Question: I am creating a flowchart using jquery and html which has nodes(circles) and arrows which connect these circles.. two actions need to be done, one is a tooltip action, which will show a particular text when u hover your cursor on particular circle. And the other function is that whenever we click those circles another html page pops up AKA hyperlinks. I have 18 circles and i hav created desired 18 HTML pages. BUt m stuck at hyperlinking. I dont know how to pass these hyperlinks to my Jquery plugin. Below is an attached code for tooltip function
'''
function oncanvasmousemove(evt) {
clearTimeout(timer);
lastTimeMouseMoved = new Date().getTime();
timer = setTimeout(function () {
var currentTime = new Date().getTime();
if (currentTime - lastTimeMouseMoved > 300) {
var mousePos = getMousePos(canvas, evt);
var tC, isMatched = false;
for (c = 0; c < circles.length; c++) {
tC = circles[c];
if (mousePos.DistanceTo(tC.centerX, tC.centerY) < tC.Radius + 5) {
isMatched = true;
break;
}
}
if (isMatched === true) {
$("#tooltip").html(tC.Text).css({
'top': mousePos.Y + canvasoffset.top - 40,
'left': mousePos.X + canvasoffset.left - $("#tooltip").width() / 2
}).show();
} else {
$("#tooltip").hide();
}
}
}, 300);
}
'''
i am attaching a image of the page
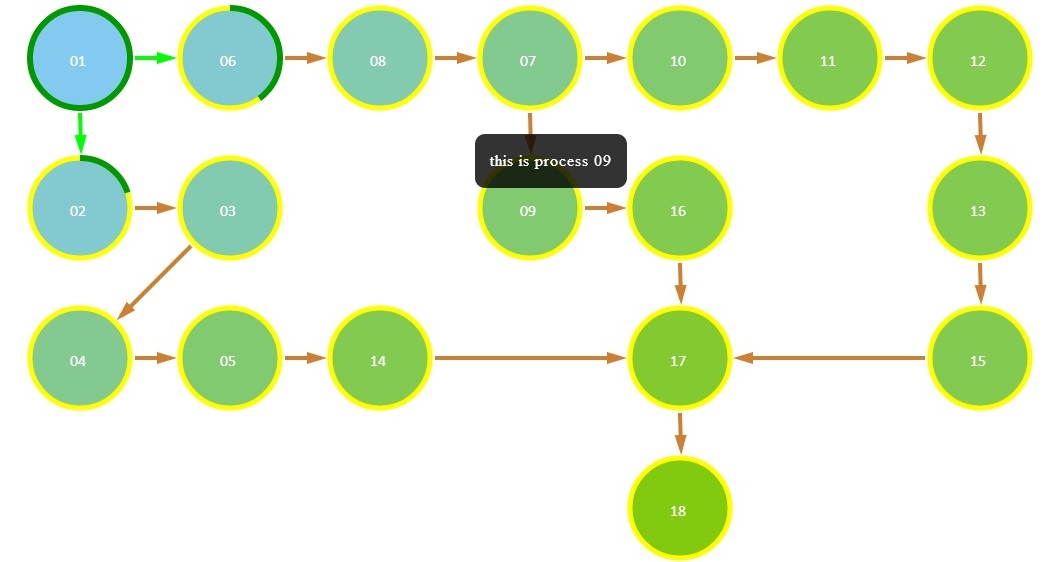
Answer: You need to give each circle a CSS ID.
For my example, I will just use "#circle-1", "#circle-2" ... "#circle-18".
Also add a CSS class to every circle. For my example I will use ".circle-link".
'''
//On clicking anything with the circle-link class...
$('.circle-link').click(function() {
var link_id = $(this).attr("id"); //Get ID of circle that was clicked
//Get ID number
link_id = link_id.split("-"); //Split the string on the dash/hyphen (returns array)
link_id = link_id[2]; //Get second array element (should be the number)
//Use the above number to determine which link to call
});
'''